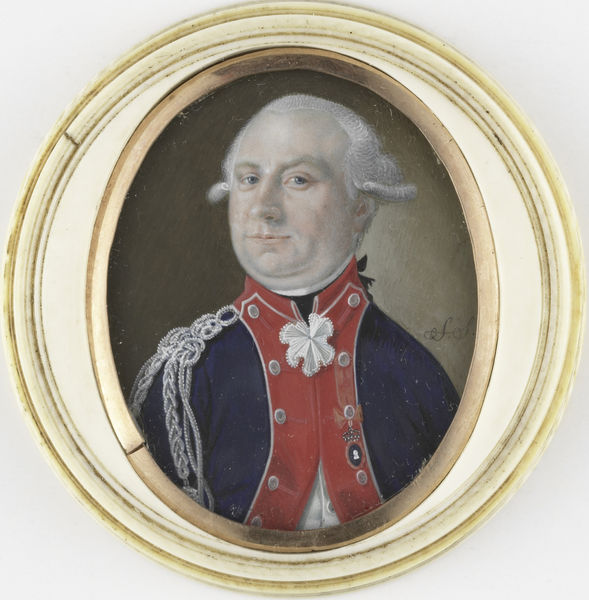
Titel: Portret van een officier, vermoedelijk R.T. van Kruissen
Künstler: Simon Schaasberg
Standort: Amsterdam
Institution: Rijksmuseum
Schlagwörter: blau, gemälde, mann, weiß, grau, rot, malerei, wand, herr, portrait, porträt, vornehme blässe, oval, rund, perücke, kordel, uniform, epauletten, adeliger, orden, medallion, edelmann, silbrig